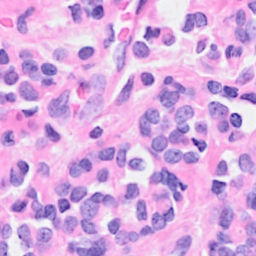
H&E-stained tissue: Breast